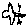
Label: bird